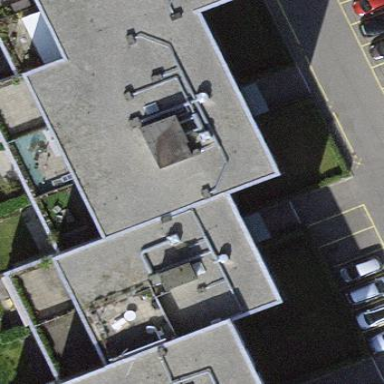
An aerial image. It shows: Image showing building with apartments.